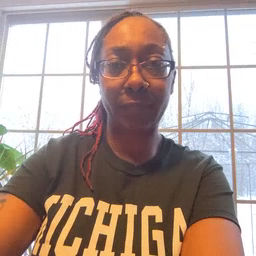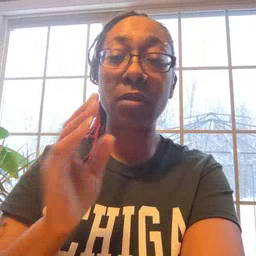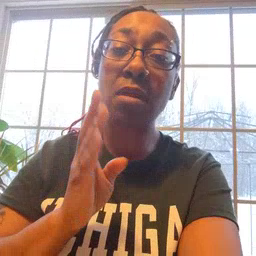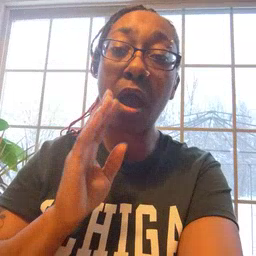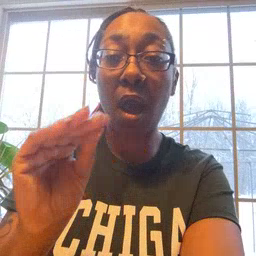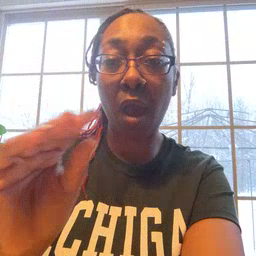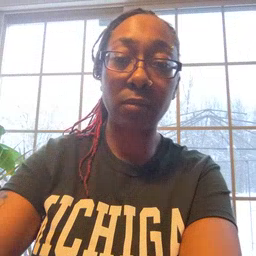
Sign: talk